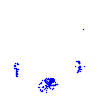
Particle: electron